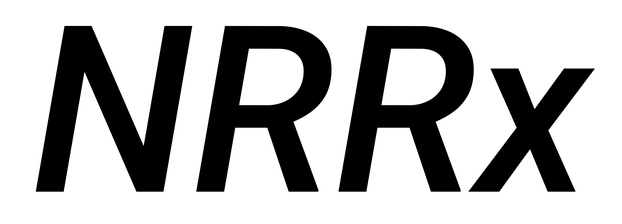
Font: Roboto-Italic_Medium_Italic